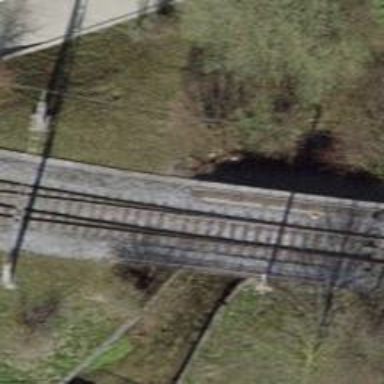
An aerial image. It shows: Single railway track with electrification through contact line.